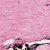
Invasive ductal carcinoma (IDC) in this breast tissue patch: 0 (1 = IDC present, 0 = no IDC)